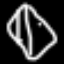
Label: diamond